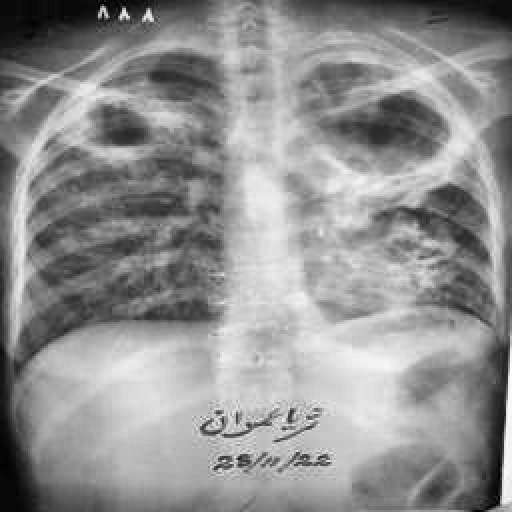
Finding: TUBERCULOSIS